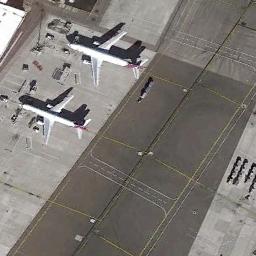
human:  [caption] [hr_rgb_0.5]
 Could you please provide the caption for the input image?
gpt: Two planes with the red mark parked on an open area and a runway paved with asphalt behind planes .

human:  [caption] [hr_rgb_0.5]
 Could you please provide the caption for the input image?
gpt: Two planes and many cars were stopped beside the terminal .

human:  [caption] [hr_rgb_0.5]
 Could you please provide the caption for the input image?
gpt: Two aircraft were parked on the ground and there are many yellow markings on the ground .

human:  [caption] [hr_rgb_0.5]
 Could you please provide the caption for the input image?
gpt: Two airplanes were in the open space and there are many containers around the airplanes .

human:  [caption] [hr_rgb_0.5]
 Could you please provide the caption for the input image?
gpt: Two planes are parked at the airport next to the building .